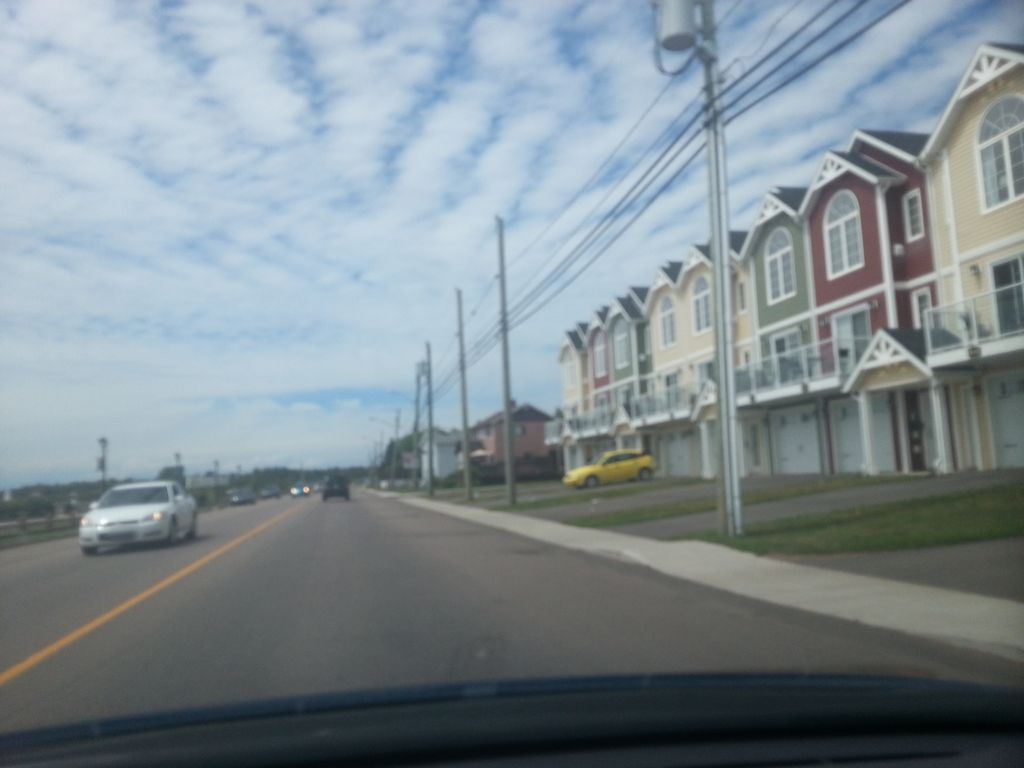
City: charlottetown